Question: This will be my first Add-In. Please bear with me.
The goal of my add-in application is to replicate a very tedious, repetitive work by a user. She tells me that she initiates her task by clicking in some sort of combo box or drop-down menu and typing several digits, followed by a click on the "Ok" button.
Question No. 1: What is the official name of that contraption (the one in mustard color) and how is it coded into an Excel cell?

I gather than Add-Ins are coded using something called "Object Model"? I have seen about 4 lines of such code.
Is there a statement like this?
'''
ClickOnCell("E32");
'''
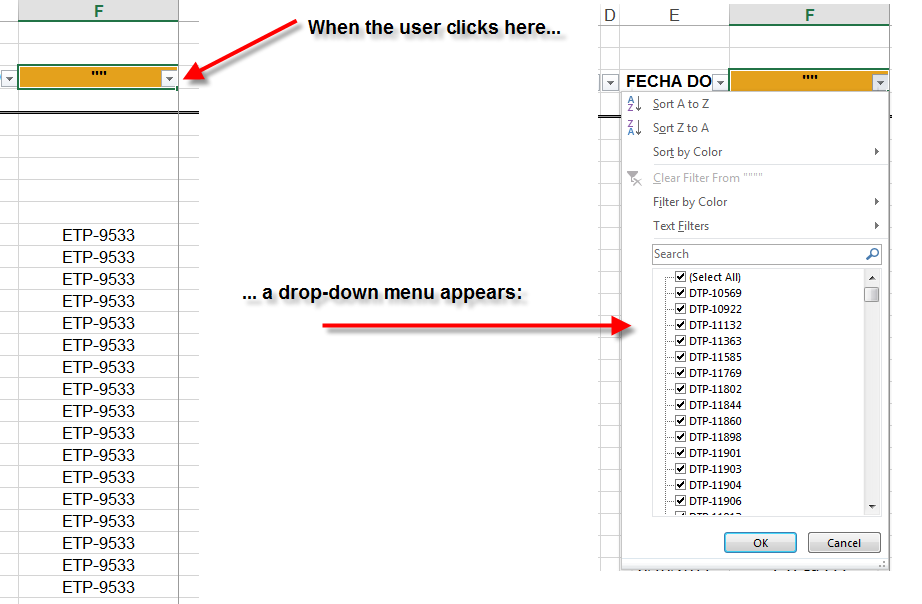
Answer: Due to the lack of responses, both here and in 2 Microsoft forums, I have decided that the answer is:
'''
There is no way
'''
Then again, with only 13 people the question, the chances of one of them knowing the answer are very low.